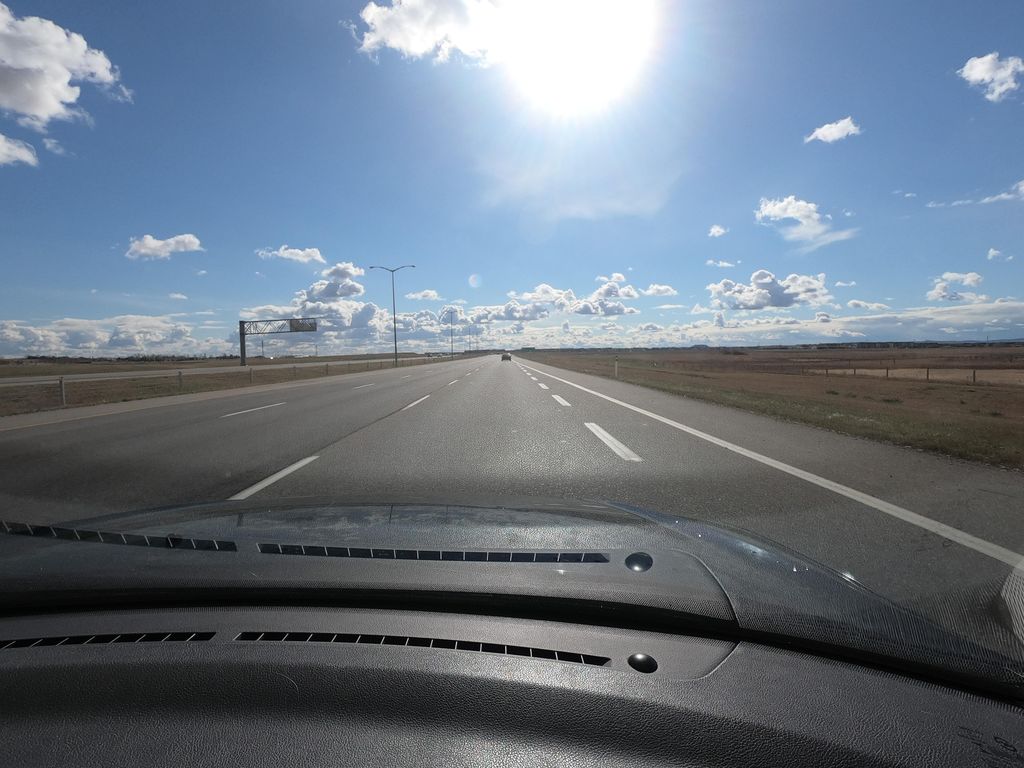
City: calgary